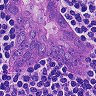
Metastatic tissue present: yes